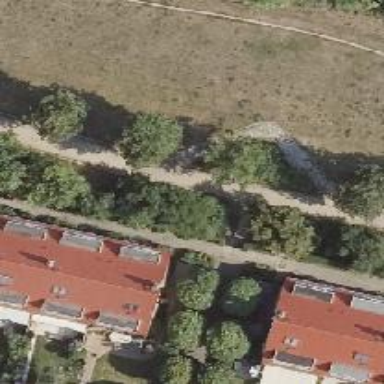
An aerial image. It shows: Compacted footway.